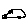
Label: car